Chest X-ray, PA view. Patient: 23 years old, sex M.
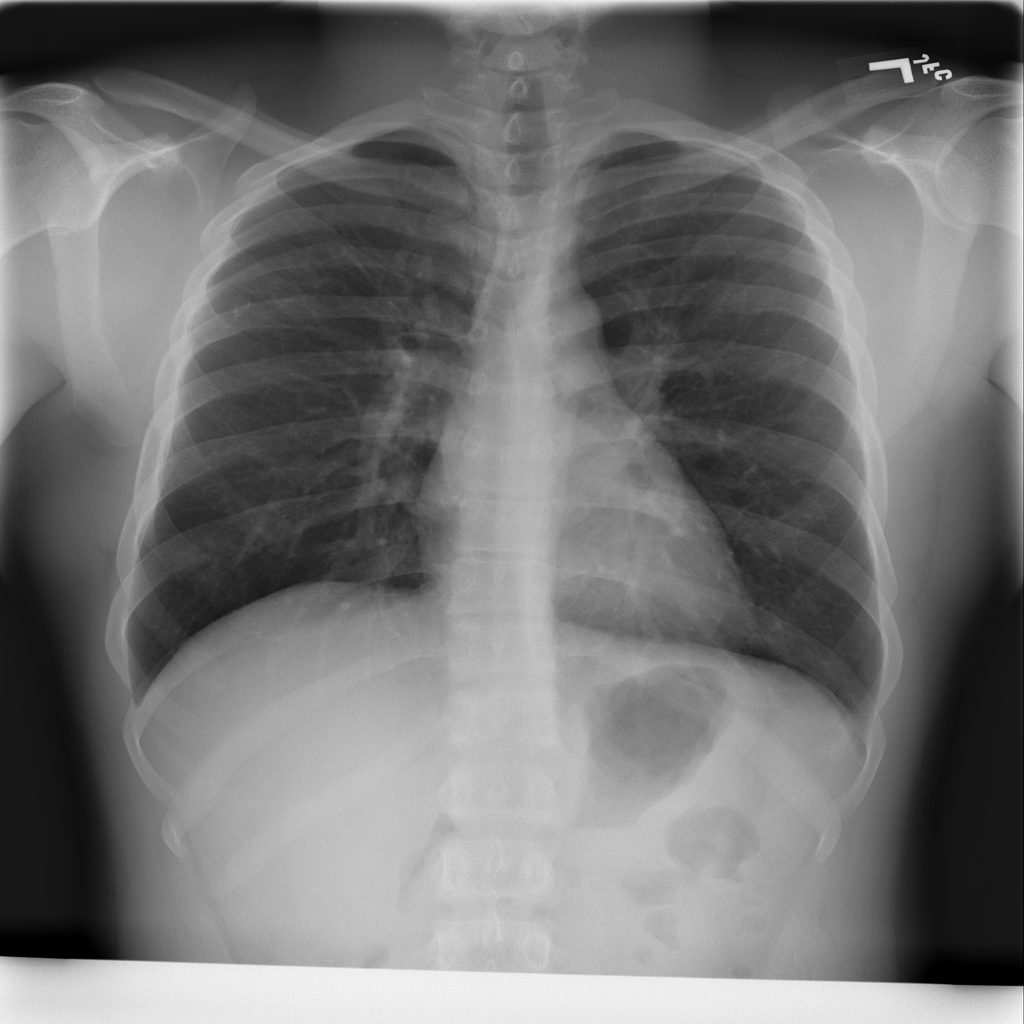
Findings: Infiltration